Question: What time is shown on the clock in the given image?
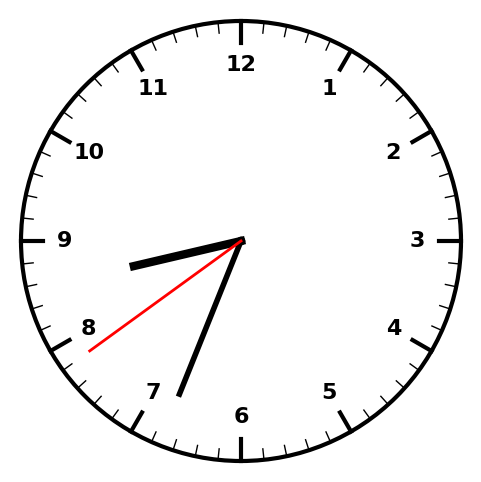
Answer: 08:33:39